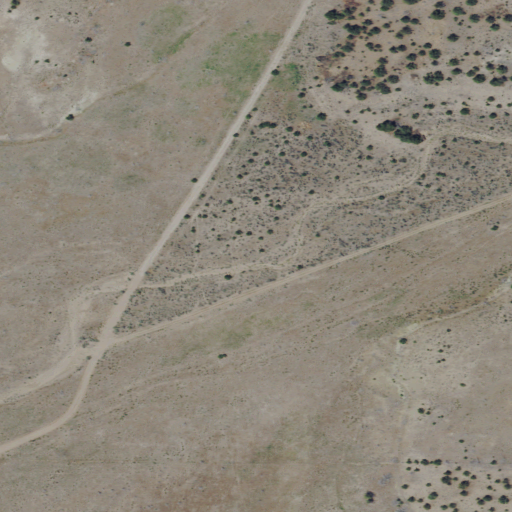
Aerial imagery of valley in Oregon named Devils Canyon containing grassland and shrub